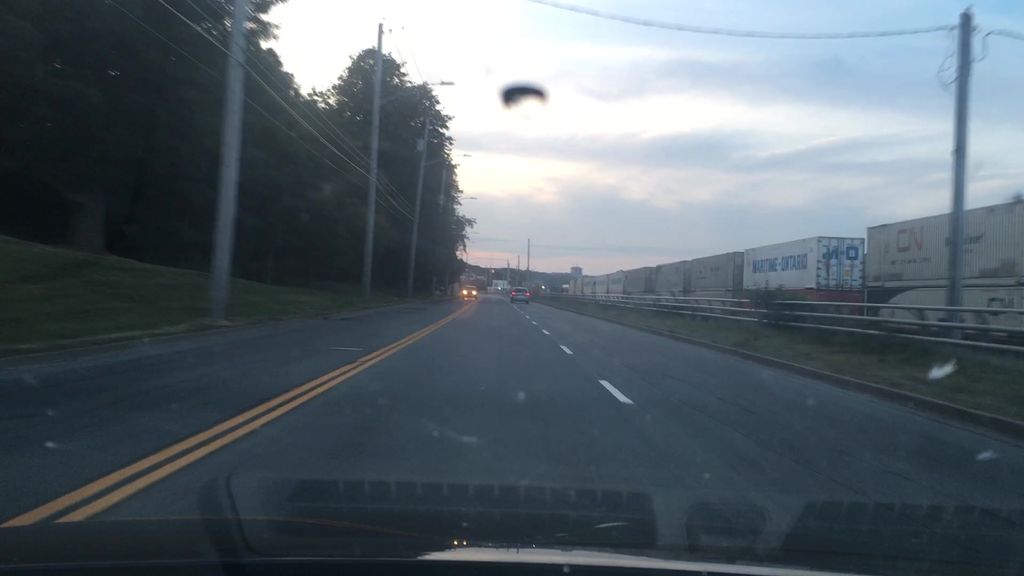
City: halifax